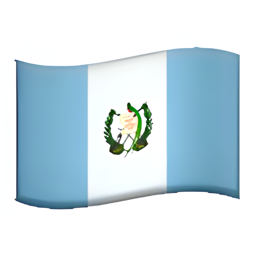
Name: flag for guatemala
Emoji: 🇬🇹
Group: Flags
Sub-group: country-flag